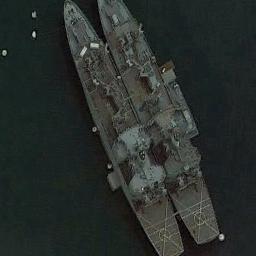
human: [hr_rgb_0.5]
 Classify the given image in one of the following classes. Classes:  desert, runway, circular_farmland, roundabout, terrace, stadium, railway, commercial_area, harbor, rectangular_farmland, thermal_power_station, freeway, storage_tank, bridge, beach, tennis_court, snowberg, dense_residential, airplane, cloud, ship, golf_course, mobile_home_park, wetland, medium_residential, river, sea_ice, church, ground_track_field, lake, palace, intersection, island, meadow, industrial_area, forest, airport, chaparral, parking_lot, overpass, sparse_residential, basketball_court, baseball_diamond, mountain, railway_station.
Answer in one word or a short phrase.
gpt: ship